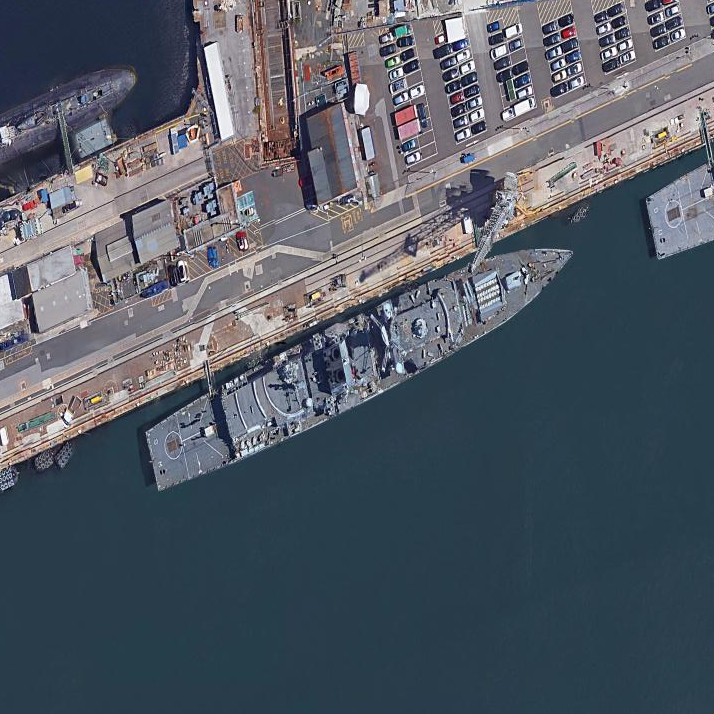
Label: Type_45_destroyer